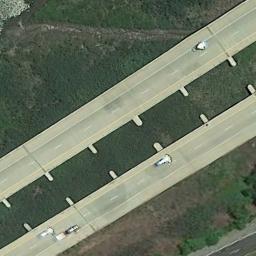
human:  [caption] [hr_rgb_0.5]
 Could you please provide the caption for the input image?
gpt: The freeway goes through the grass with some cars .

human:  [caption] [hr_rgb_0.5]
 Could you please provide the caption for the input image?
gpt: There was only one big truck on the highway .

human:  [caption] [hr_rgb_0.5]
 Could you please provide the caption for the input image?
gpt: A straight freeway goes through the lawn and some cars are driving on the freeway .

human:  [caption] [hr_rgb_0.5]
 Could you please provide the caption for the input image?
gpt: There are large green lawns around the freeway and there are several cars on the freeway .

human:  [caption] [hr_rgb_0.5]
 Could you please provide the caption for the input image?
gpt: There are green lawns along the freeway .